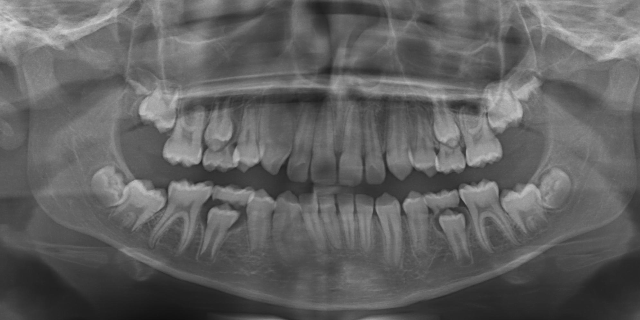
adult